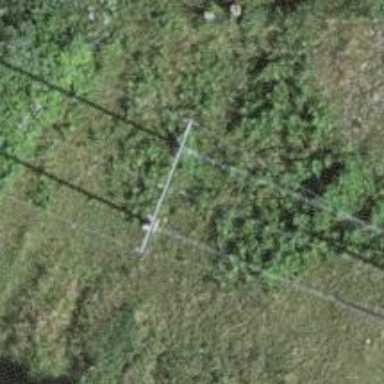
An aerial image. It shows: Minor power line.